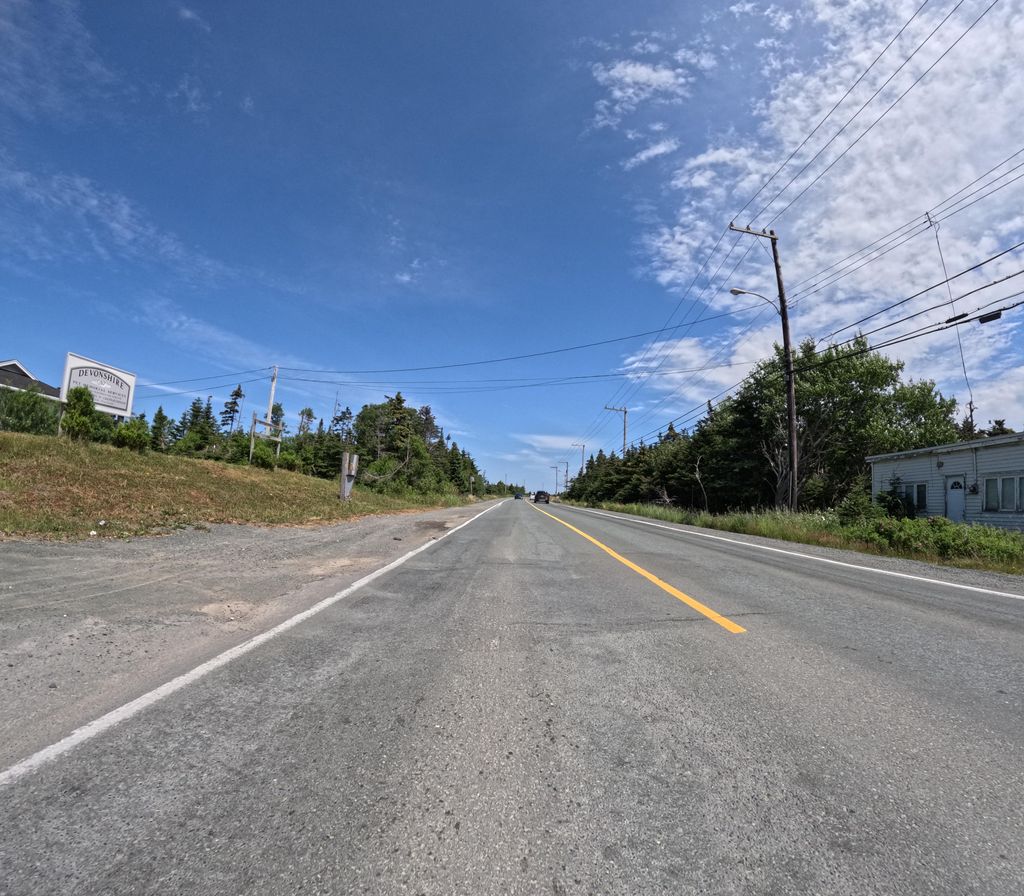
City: st_johns